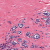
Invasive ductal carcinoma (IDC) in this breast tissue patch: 0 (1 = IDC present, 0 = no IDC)